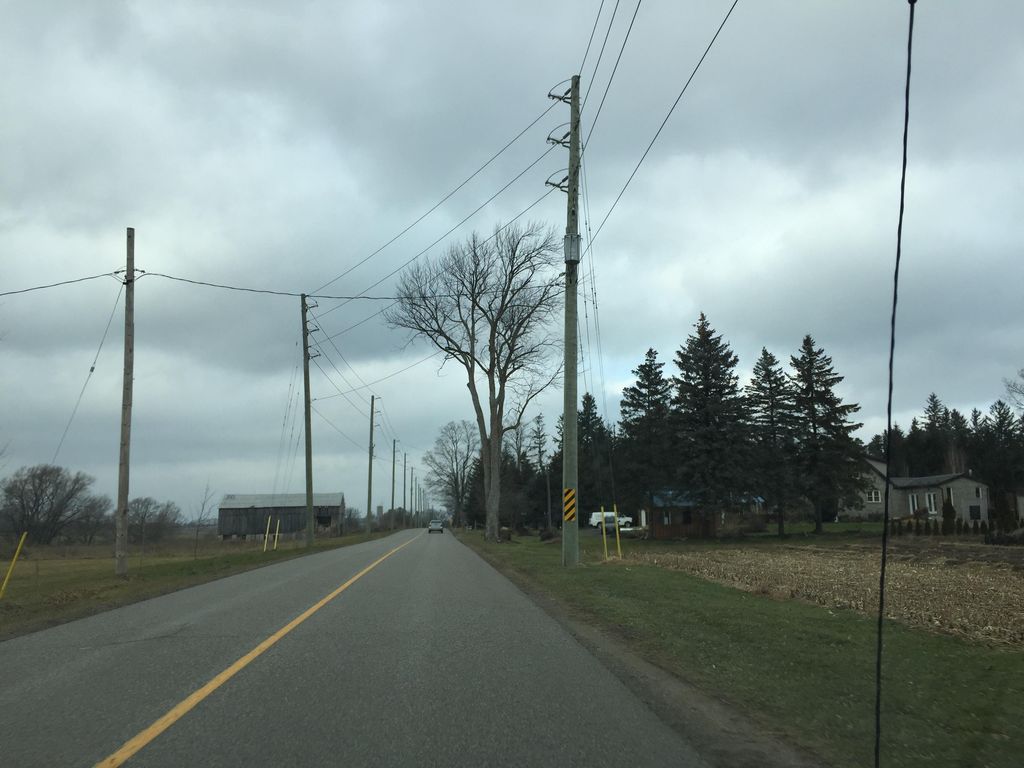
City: kitchener-waterloo